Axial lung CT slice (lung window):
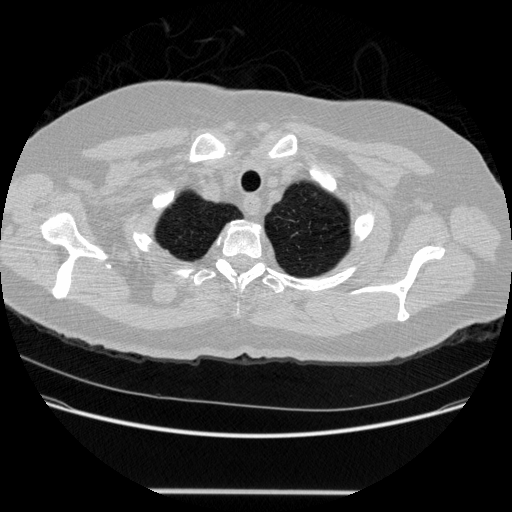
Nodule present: no